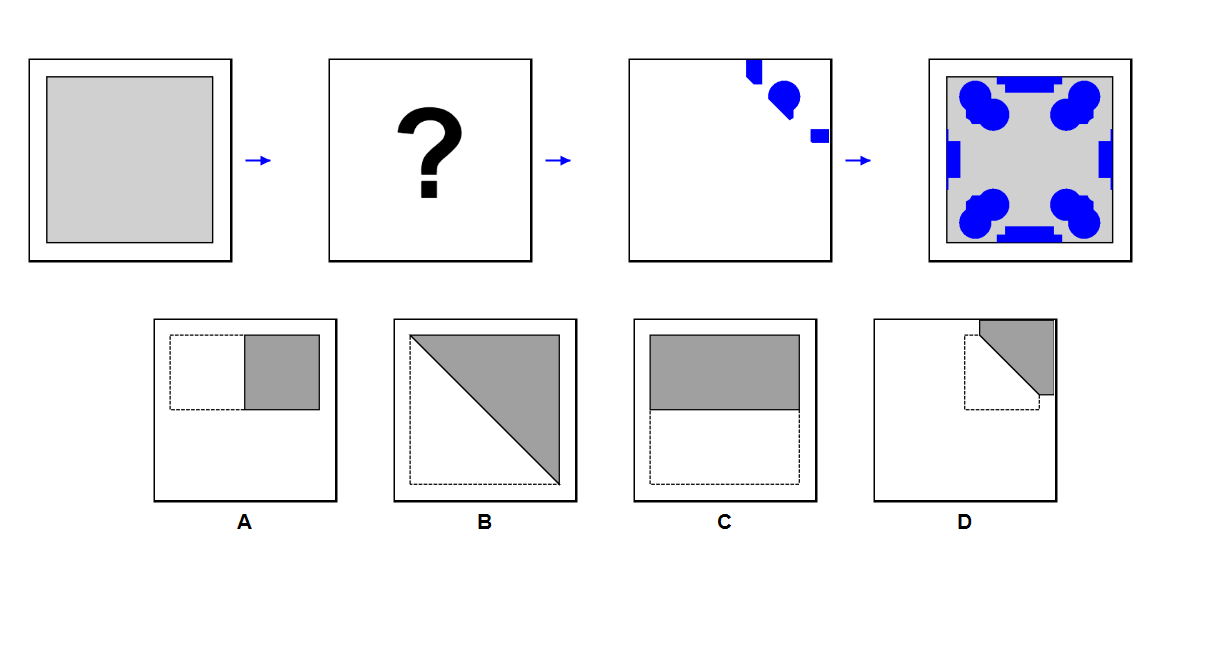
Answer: B